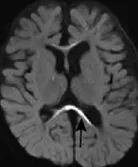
Brain magnetic resonance imaging. (c)
High signal in corpus callosum bilaterally on DWI sequences.
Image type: radiology (mri)